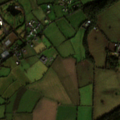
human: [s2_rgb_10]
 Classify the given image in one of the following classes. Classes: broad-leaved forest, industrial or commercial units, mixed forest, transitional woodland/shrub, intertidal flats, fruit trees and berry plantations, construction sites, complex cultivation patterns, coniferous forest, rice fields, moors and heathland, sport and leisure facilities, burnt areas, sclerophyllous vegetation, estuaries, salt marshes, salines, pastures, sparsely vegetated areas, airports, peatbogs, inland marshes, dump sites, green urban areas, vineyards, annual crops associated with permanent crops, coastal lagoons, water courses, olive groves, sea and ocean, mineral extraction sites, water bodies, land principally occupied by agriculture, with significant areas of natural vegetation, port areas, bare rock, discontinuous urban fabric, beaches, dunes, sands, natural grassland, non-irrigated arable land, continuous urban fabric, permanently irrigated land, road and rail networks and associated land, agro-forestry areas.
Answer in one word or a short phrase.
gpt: non-irrigated arable land, pastures